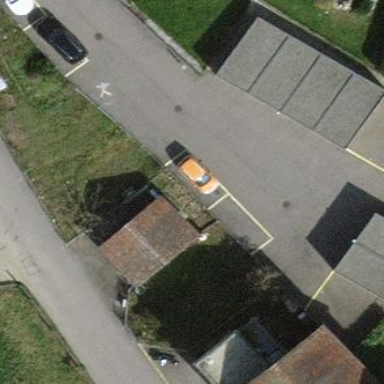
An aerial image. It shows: Parking lane.